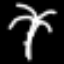
Label: palm tree